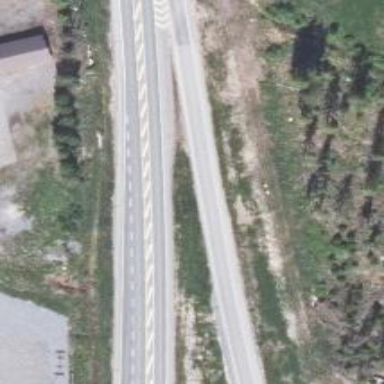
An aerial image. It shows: Trunk link highway.